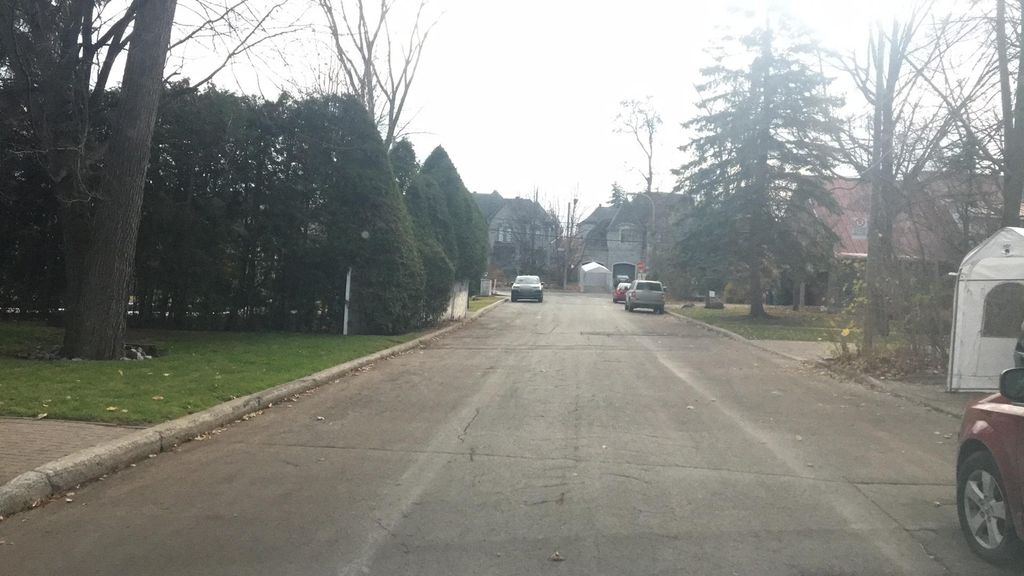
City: montreal